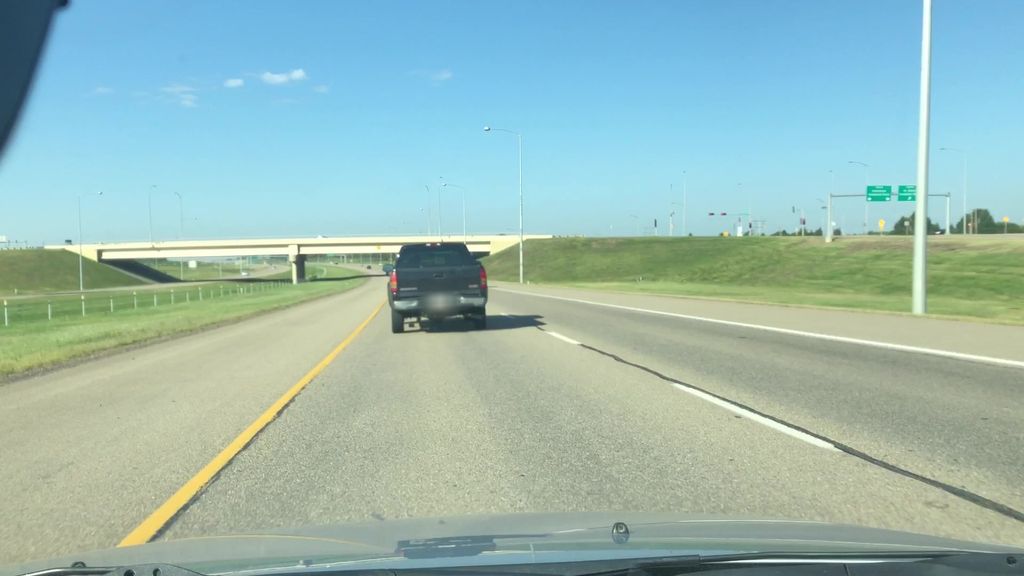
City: edmonton